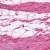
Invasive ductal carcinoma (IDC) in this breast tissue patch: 0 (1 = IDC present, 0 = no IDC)